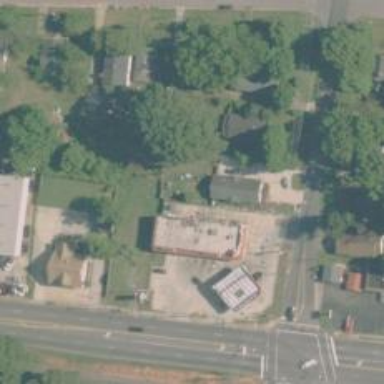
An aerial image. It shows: Convenience shop.